Question: First, I am going to say this is only an issue on Android 2 and older (4 seems to be unaffected and I didn't test 3).
I have a 'WebView' that loads html from a string. The HTML looks like this:
'''
<html>
<head>
<link rel='stylesheet' type='text/css' href='http://www.robotsidekick.com/test.css?rev=0' />
</head>
<body>
<h1>Hello World</h1>
</body>
</html>
'''
You can see that css file looks like this:
'''
body {
font-family: "Lucida Console", "Lucida Sans Typewriter", Monaco, "Bitstream Vera Sans Mono", monospace;
}
h1 {
border-bottom: 3px solid #ccc;
}
'''
The 'WebView' code looks like this:
'''
final WebView webview = new WebView(this);
setContentView(webview);
final String result = "<html><head><link rel='stylesheet' type='text/css' href='http://www.robotsidekick.com/test.css?rev=0' /></head><body><h1>Hello World</h1></body></html>";
webview.loadData(result, "text/html", Encoding.UTF_8.toString());
'''
I see the html code in the 'WebView' as if I had set the mime type to plain text.

I see the html in the 'WebView'
There are a few things that have to be true to show the symptoms I am seeing:
- - 'href="http://www.robotsidekick.com/test.css?rev=0"''href="test.css"''href="http://www.thisisnotarealurl.fake/test.css?rev=0'- '?rev=0'
Also wanted to note that the following did not make a difference:
- '"''''- 'link'- - '<!DOCTYPE html>'
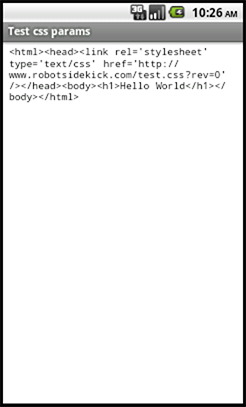
Answer: Changing the 'webview.loadData' line to this:
'''
webview.loadData(URLEncoder.encode(result).replaceAll("\+", " "), "text/html", Encoding.UTF_8.toString());
'''
Solves this problem. It seems weird to me that a relative path with an unencoded '?' doesn't cause problems, while a fake url with an unencoded '?' does cause problems.
Also find it odd that the 'WebView' changed enough in subsequent versions of Android that we don't have to go encoding our html anymore? That sounds fishy.